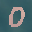
Label: 0